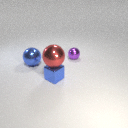
small blue metal cube in front of large blue metal sphere